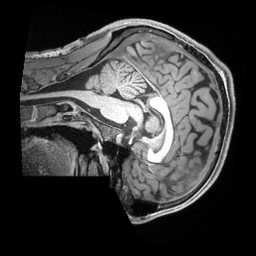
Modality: T1w
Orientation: sagittal
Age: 21
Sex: male
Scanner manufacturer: siemens
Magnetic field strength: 3 T
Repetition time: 2.4 s
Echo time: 0.00226 s